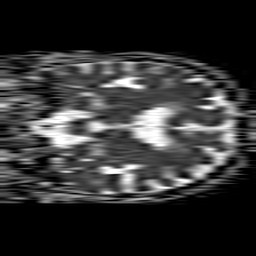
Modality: ADC
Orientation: coronal
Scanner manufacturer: philips
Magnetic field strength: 1.5 T
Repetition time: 4.6 s
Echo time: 0.08517 s